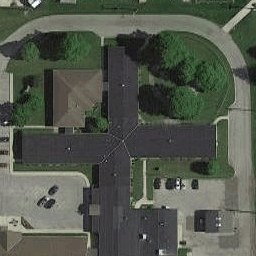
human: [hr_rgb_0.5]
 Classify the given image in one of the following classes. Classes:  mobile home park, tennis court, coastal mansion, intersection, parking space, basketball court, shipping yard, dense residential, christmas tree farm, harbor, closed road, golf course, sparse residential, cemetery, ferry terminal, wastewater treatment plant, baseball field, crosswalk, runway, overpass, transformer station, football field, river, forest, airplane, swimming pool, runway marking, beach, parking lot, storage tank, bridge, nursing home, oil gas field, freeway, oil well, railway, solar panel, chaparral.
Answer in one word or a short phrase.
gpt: nursing home